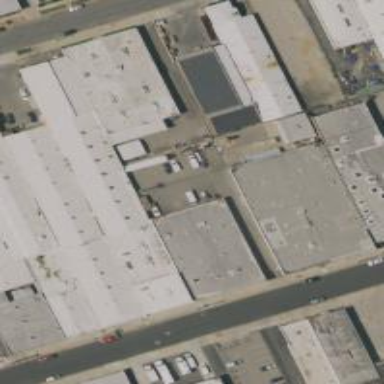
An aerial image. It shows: Industrial building.